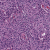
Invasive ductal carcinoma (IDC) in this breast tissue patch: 1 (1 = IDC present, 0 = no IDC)